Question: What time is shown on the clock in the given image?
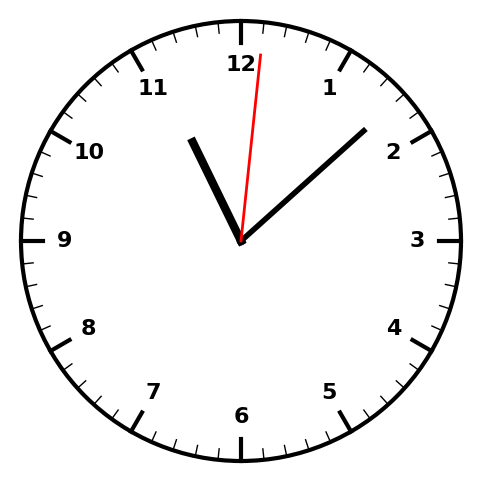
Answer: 11:08:01